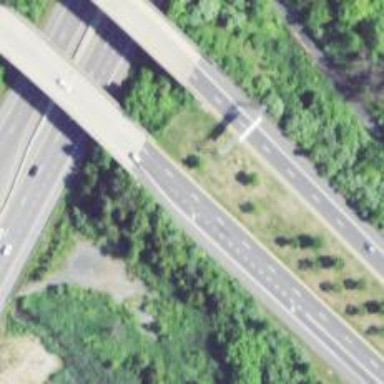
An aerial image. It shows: Bridge over trunk highway expressway.